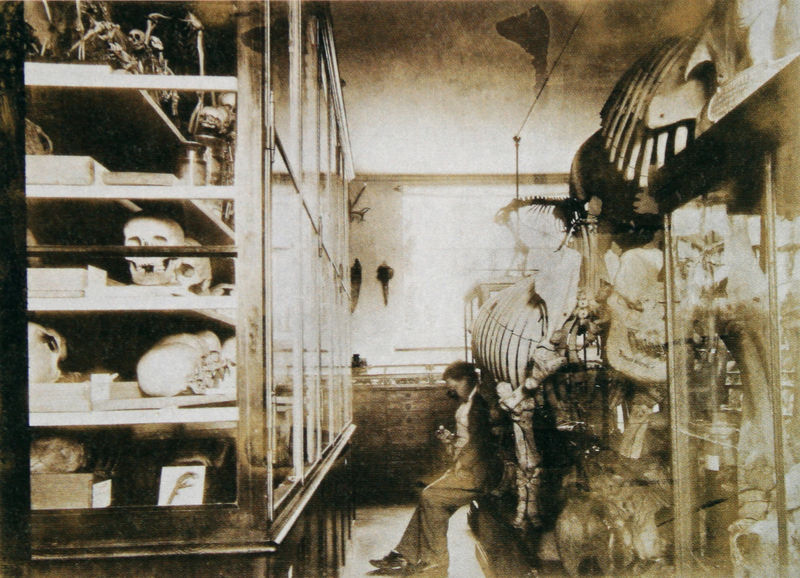
Titel: Gabriel von Max in der zoologischen und anthropologischen Abteilung seiner wissenschaftlichen Sammlung
Standort: Mannheim
Institution: Reiß-Engelhorn Museen
Schlagwörter: mann, schatten, weiß, glas, grau, licht, raum, schwarz, zimmer, tiere, regal, wand, mensch, schädel, tod, tot, toter, sitzend, schrank, pause, besucher, sepia, arbeiter, schublade, foto, fotografie, photographie, knochen, gang, durcheinander, tote, vitrine, betrachten, photo, ausstellung, skelett, sammlung, museum, wunderkammer, ausruhen, lager, max, archiv, schränke, vitrinen, dokumentation, labor, gerümpel, dinosaurier, totenköpfe, gabriel von max, nashorn, inventur, naturalien, skuriles